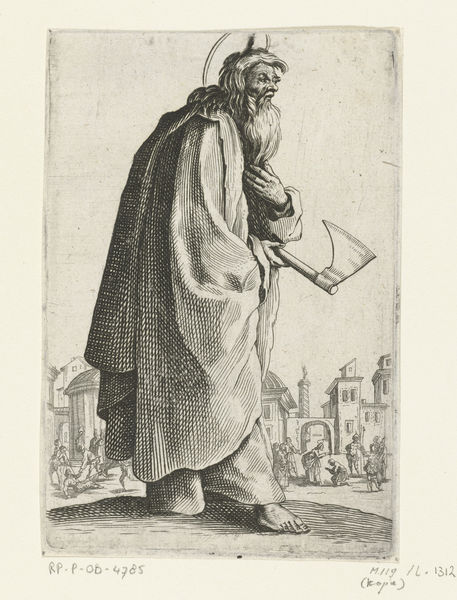
Titel: Apostel Judas Thaddeüs
Künstler: Jacques Callot
Standort: Amsterdam
Institution: Rijksmuseum
Schlagwörter: church, robes, white, arm, black, hair, nose, old, portrait, robe, print, perspective, hand, man, building, hill, eyes, light, drawing, black and white, shadow, etching, illustration, line, beard, old man, saint, town, city, cape, clothes, buildings, foot, engraving, pencil, foreground, hold, standing, durer, scythe, nightmare, point, halo, holy, figural, barefoot, axe, leonardo da vinci, peter, line drawing, ax, capej